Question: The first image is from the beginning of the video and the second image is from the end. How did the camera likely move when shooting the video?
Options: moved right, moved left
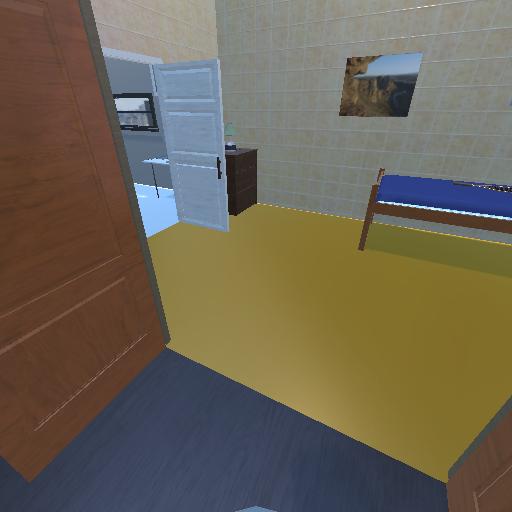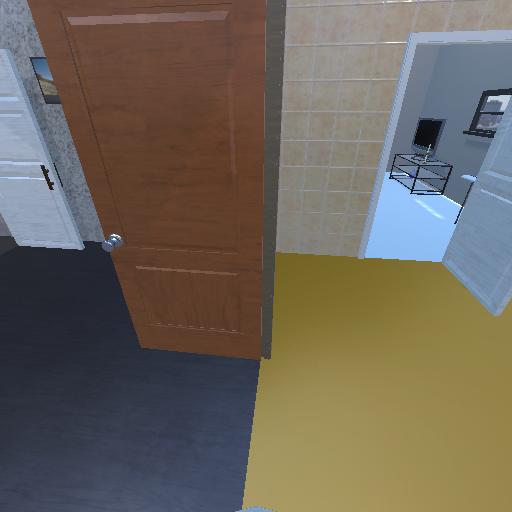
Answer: moved right